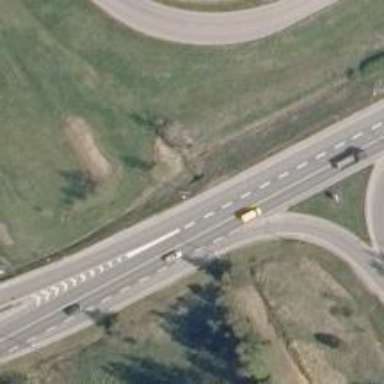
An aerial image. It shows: Motorway junction.